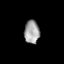
Tissue: lung
Cell type: T cells
Senescence score: 0.2426
Nuclear area (px): 338
Mean DAPI intensity: 163.408